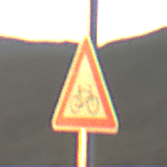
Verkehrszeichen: RadverkehrLinks
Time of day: SunriseSunset
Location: Outdoor (Nature)
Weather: Clear
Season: NotSpecified
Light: Natural